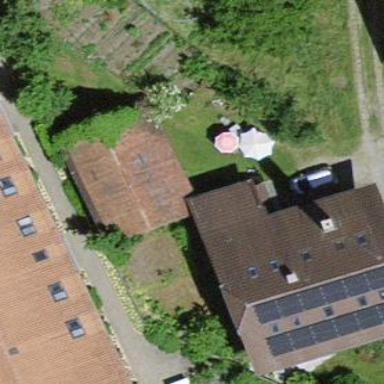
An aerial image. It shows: Rural barn.